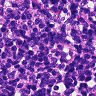
Metastatic tissue present: no